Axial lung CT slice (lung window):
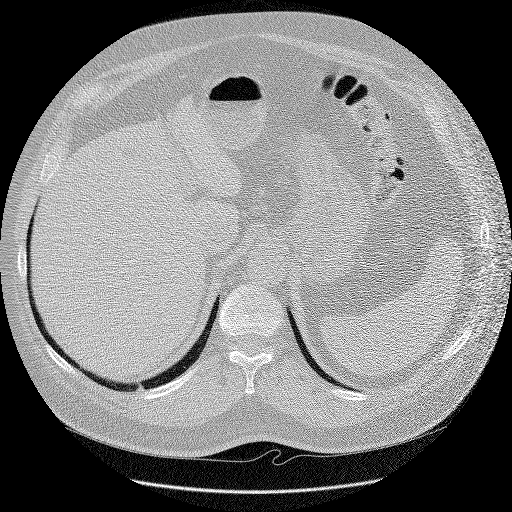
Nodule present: no